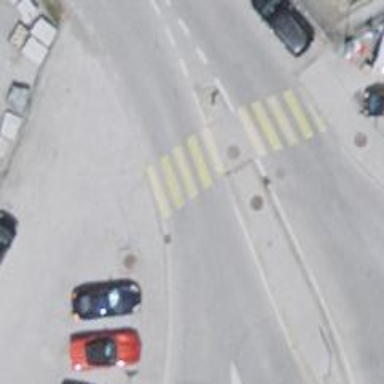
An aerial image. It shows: Zebra crossing with central island. It is uncontrolled and marked crossing.